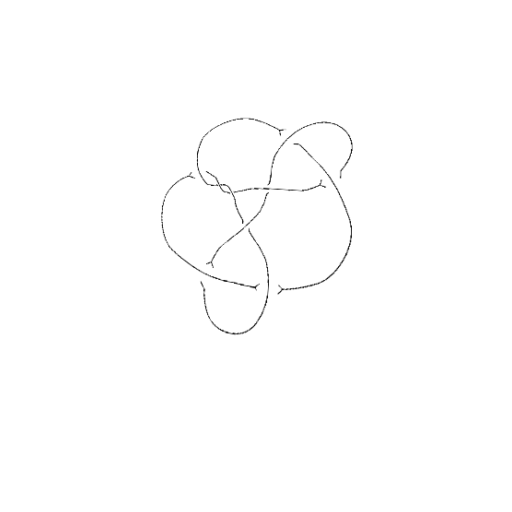
Crossing number: 9